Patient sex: M
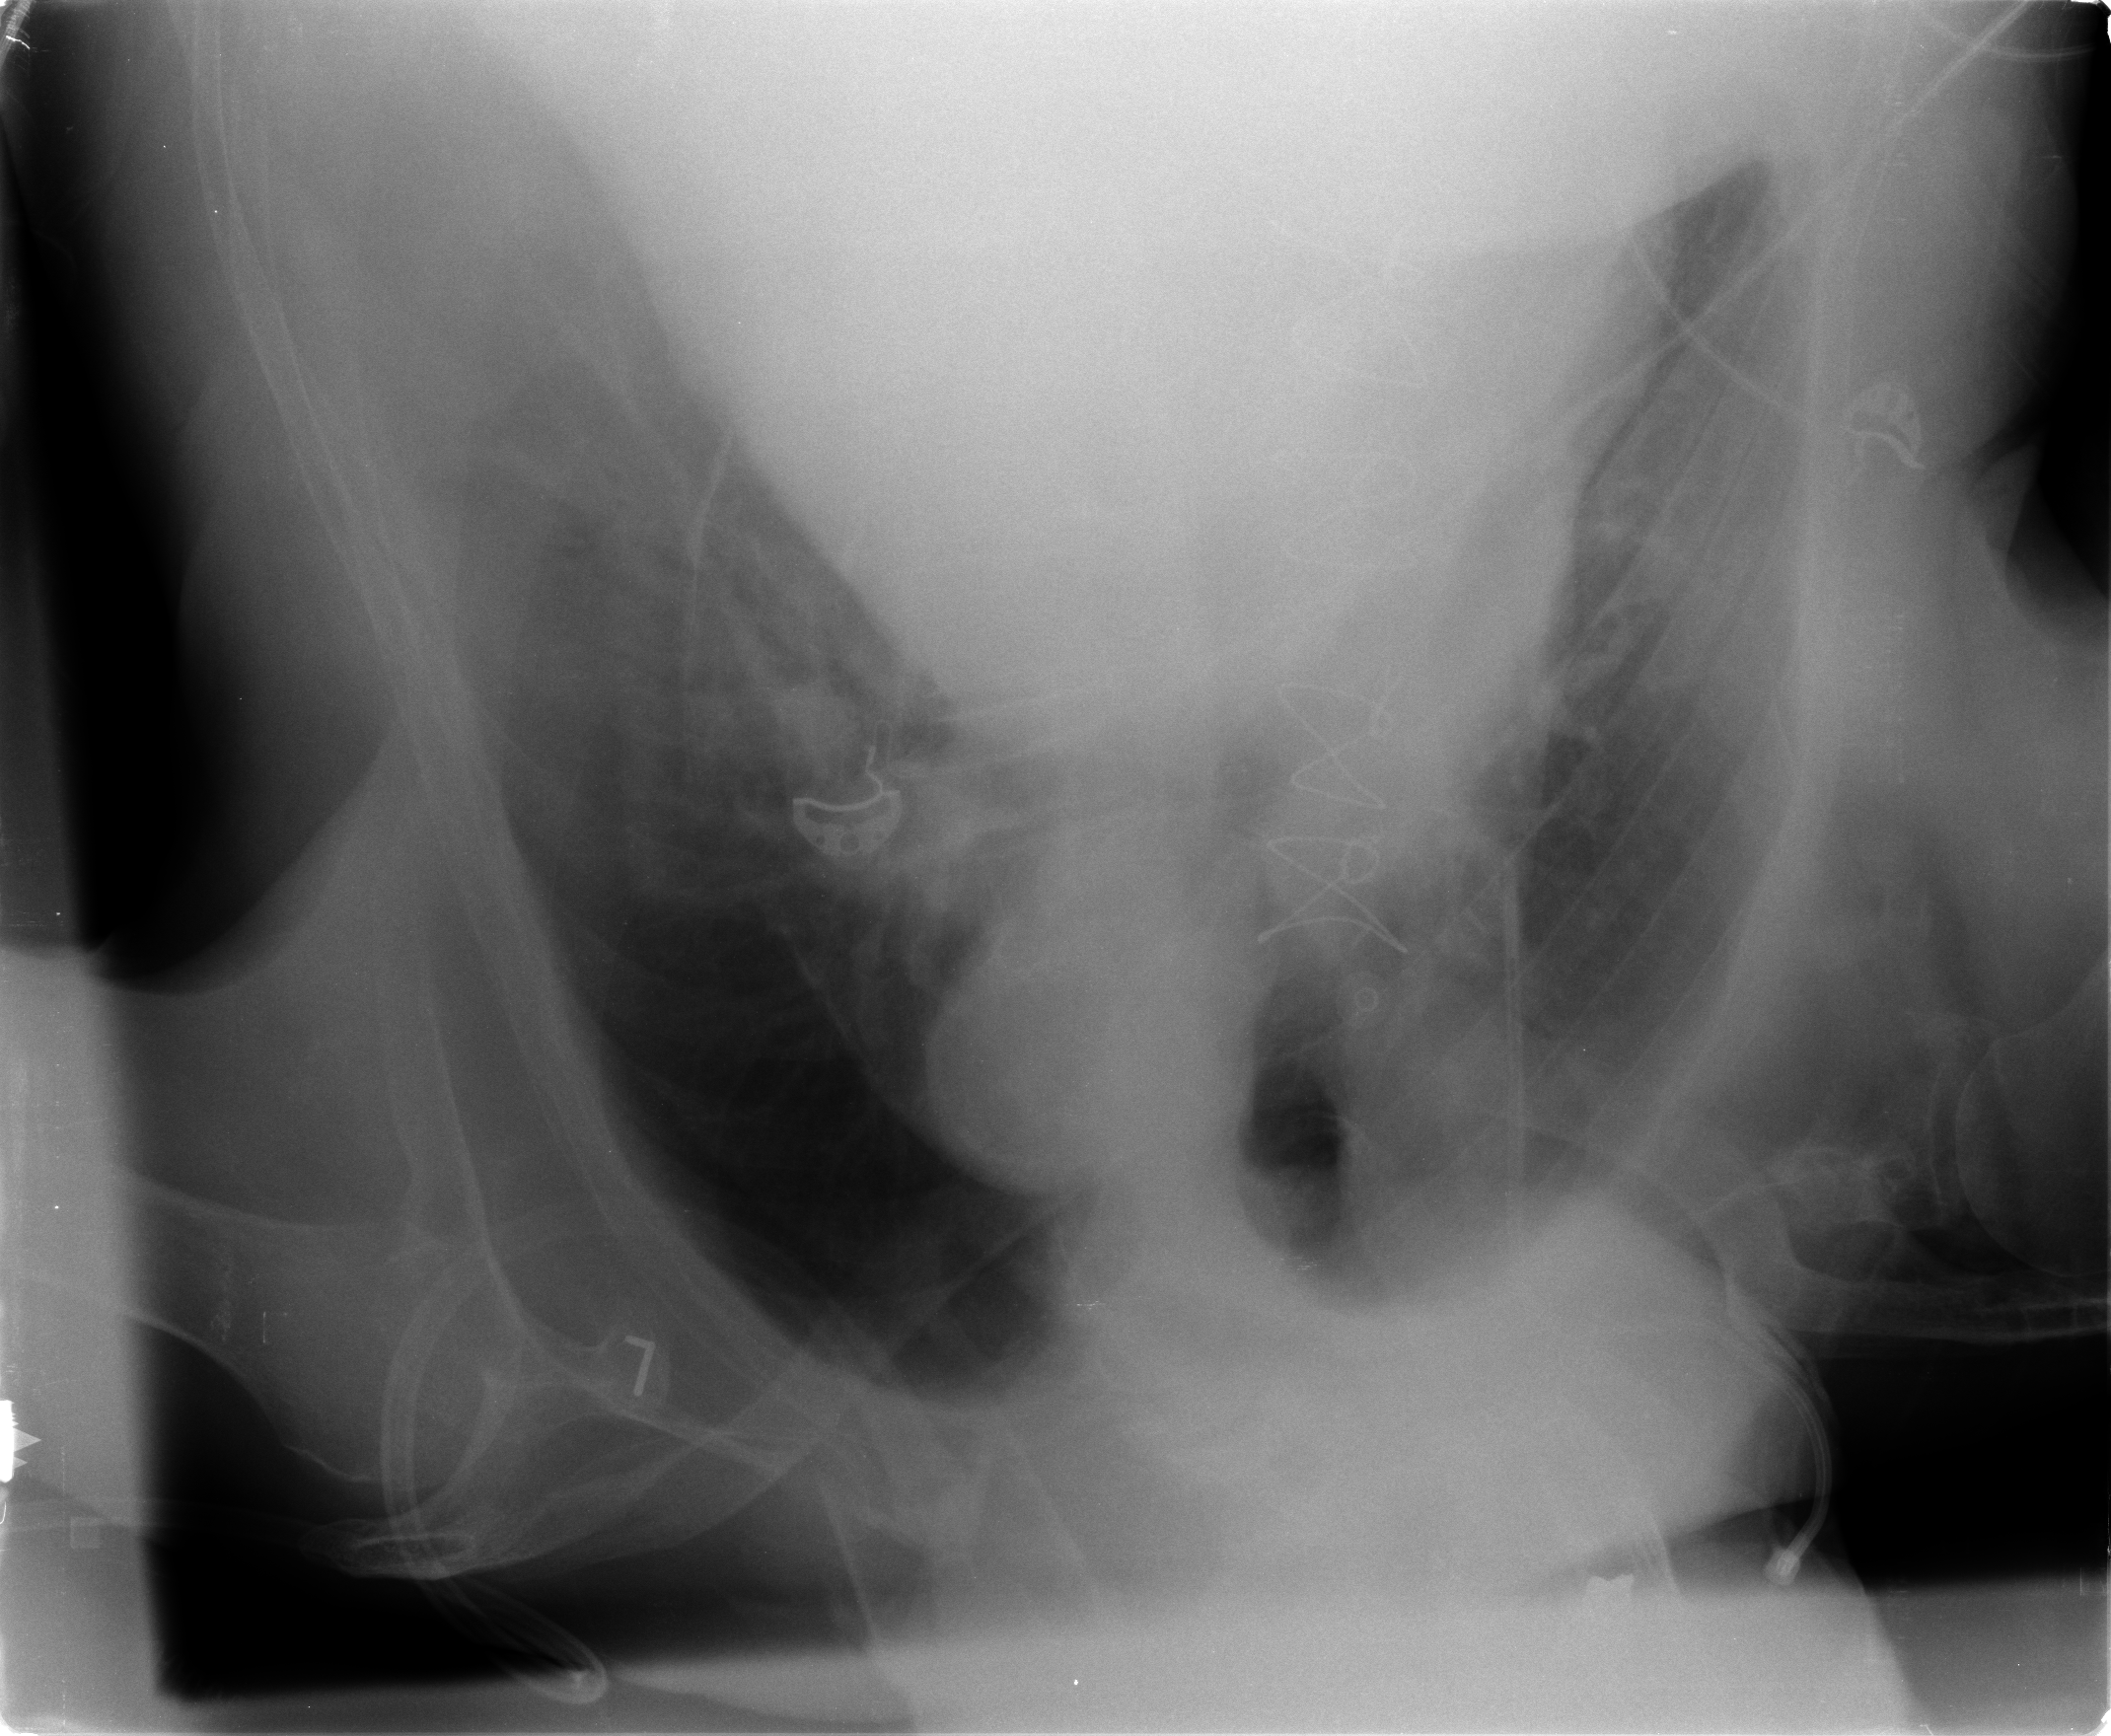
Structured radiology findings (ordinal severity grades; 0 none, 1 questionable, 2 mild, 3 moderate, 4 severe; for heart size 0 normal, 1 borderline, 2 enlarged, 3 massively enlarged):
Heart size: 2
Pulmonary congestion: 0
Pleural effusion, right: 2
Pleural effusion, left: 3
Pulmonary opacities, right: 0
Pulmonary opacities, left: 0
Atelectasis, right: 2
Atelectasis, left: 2